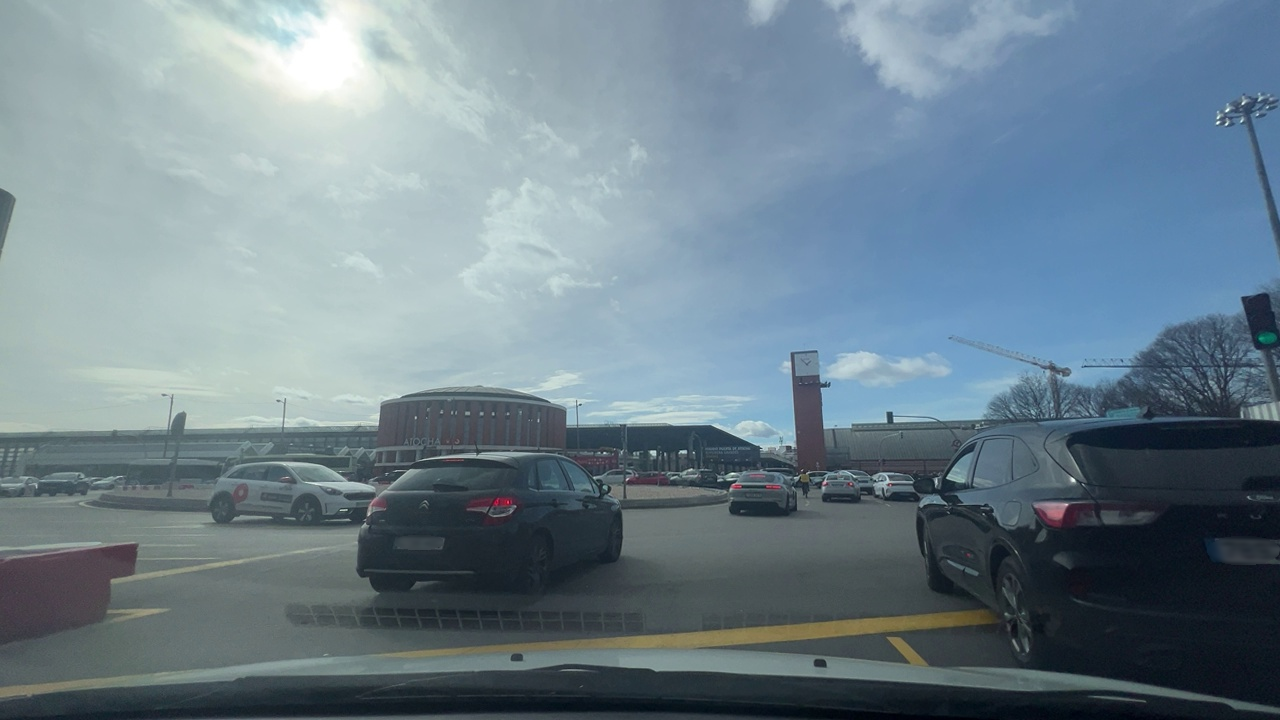
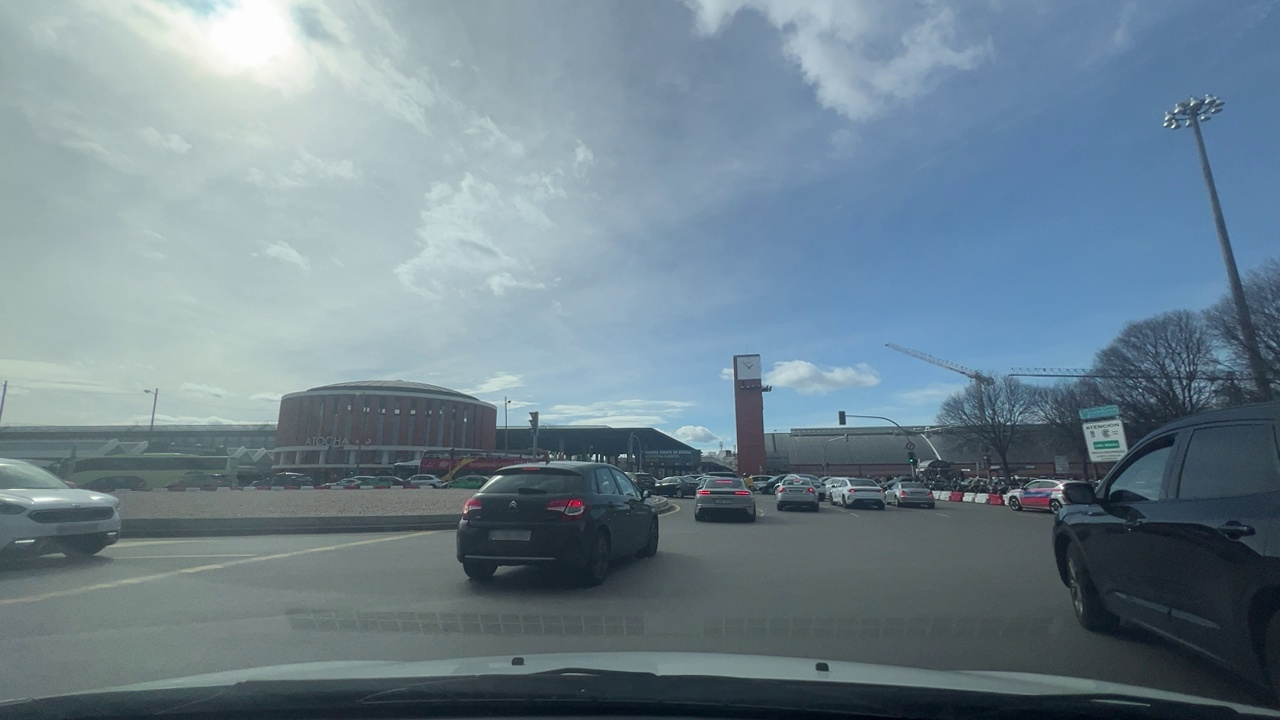
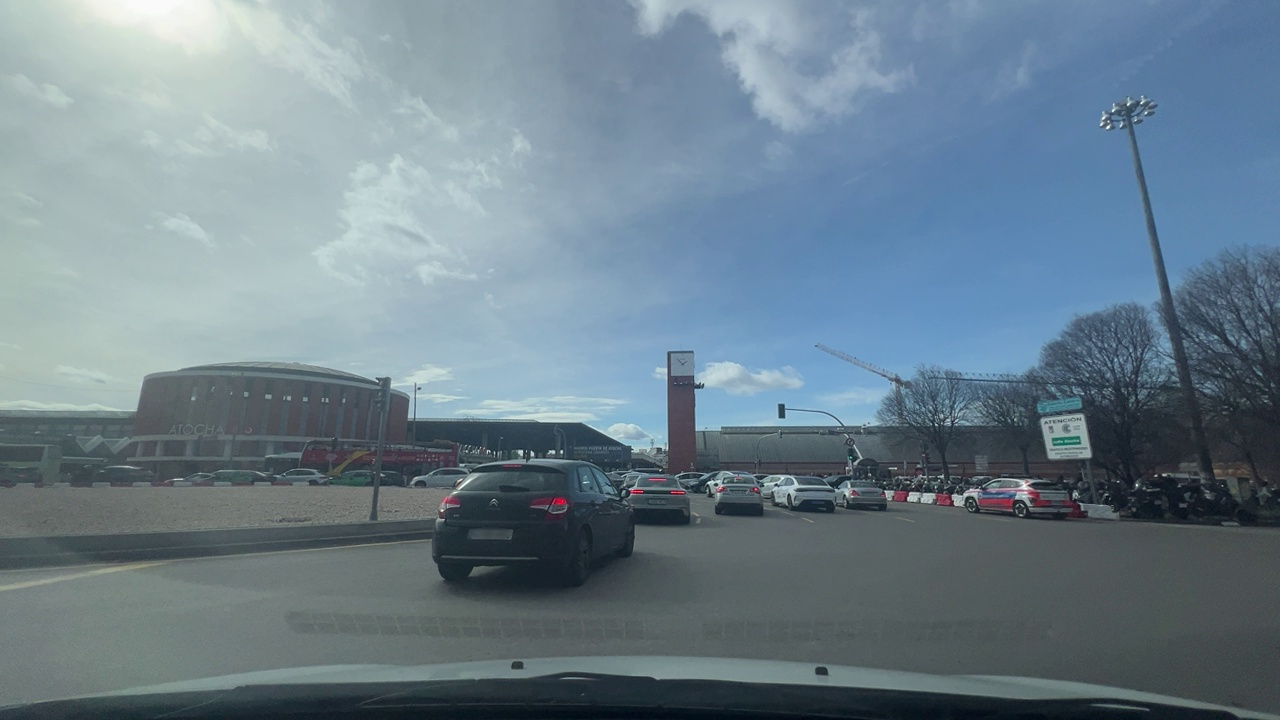
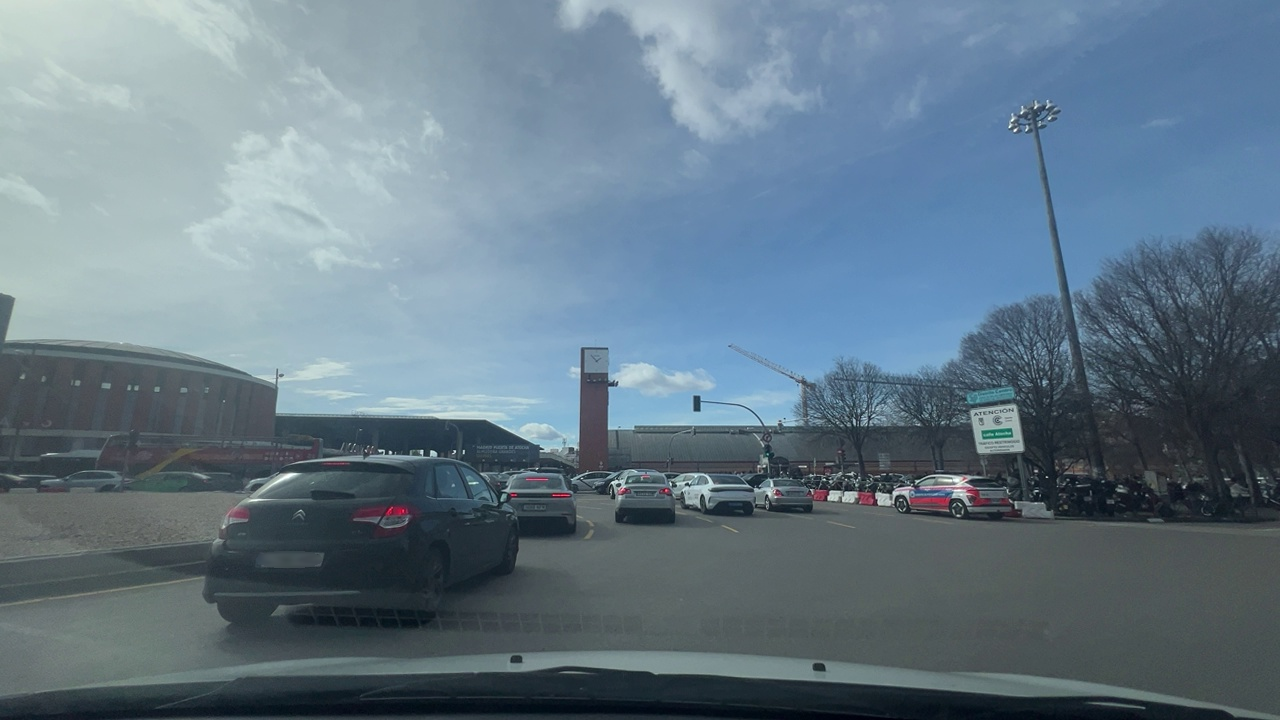
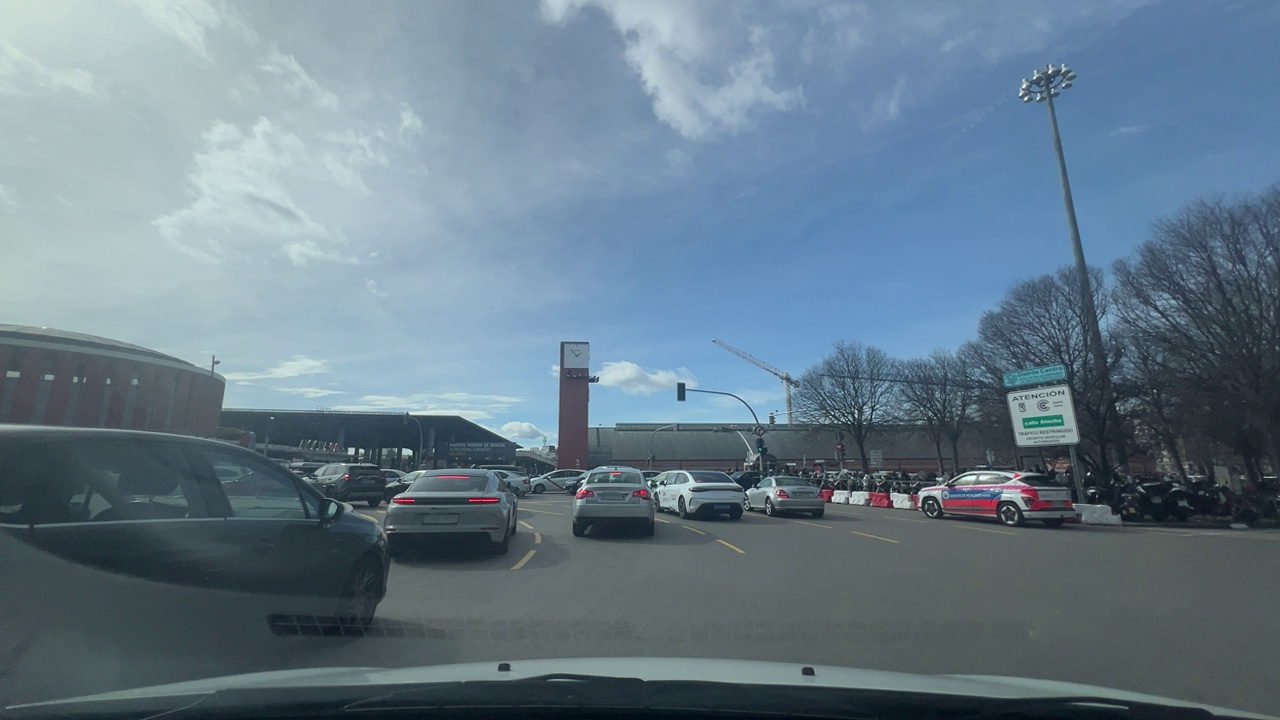
Situation: Roundabout
Question: Is the ego vehicle currently inside a roundabout?
Answer: Yes
Reasoning: There's a central island in a circular roadway inside of which the ego vehicle is travellng.

Situation: Roundabout
Question: Is a roundabout visible ahead in the ego direction?
Answer: Yes
Reasoning: The circular intersection sign cannot be seen but the central island is visible.

Situation: Roundabout
Question: Is the ego vehicle stationary while another vehicle crosses its path within the roundabout?
Answer: Yes
Reasoning: There are moving vehicles inside the roundabout casusing the ego vehicle to be stationary.